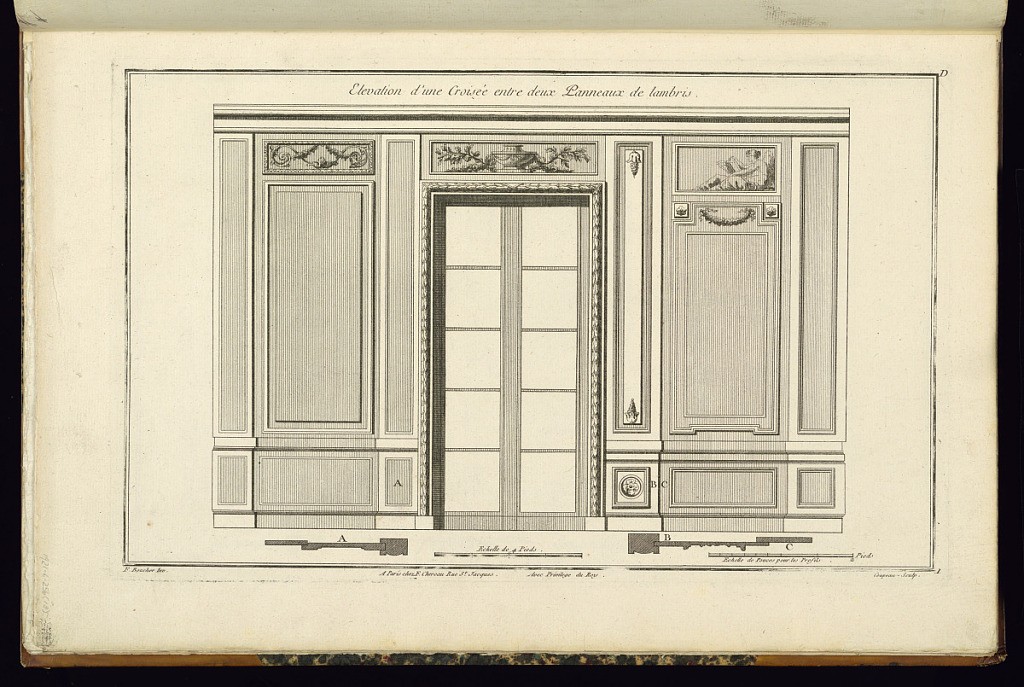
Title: Elevation d'une Croisée entre deux Panneaux de lambris
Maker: Juste-François Boucher, French, 1736 – 1782
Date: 1774
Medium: Engraving on laid paper
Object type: Print
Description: Elevation of casement windows framed by bound leaf between paneling. On the left, the upper panel features carved motifs including scrolling acanthus leaves with garland and set in a frame of lamb tongue. The panel above the windows features an urn with garland. On the right, the panel features a depiction of a lightly draped woman with a book, garland, and rosettes. The plate is signed.